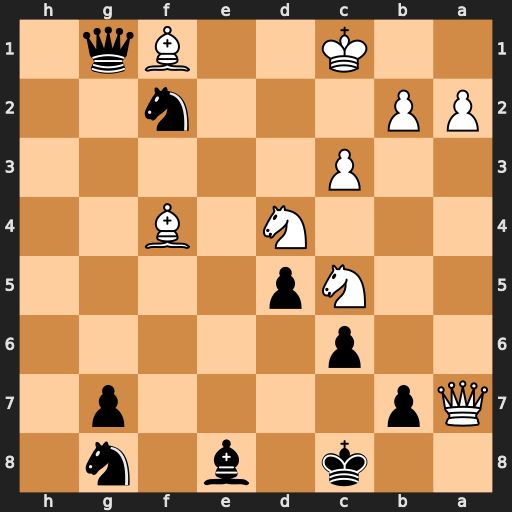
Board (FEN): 2k1b1n1/Qp4p1/2p5/2Np4/3N1B2/2P5/PP3n2/2K2Bq1
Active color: b
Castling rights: -
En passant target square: -
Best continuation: Qxf1+ Kd2 Qd1+ Ke3 Ng4#